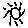
Label: sun